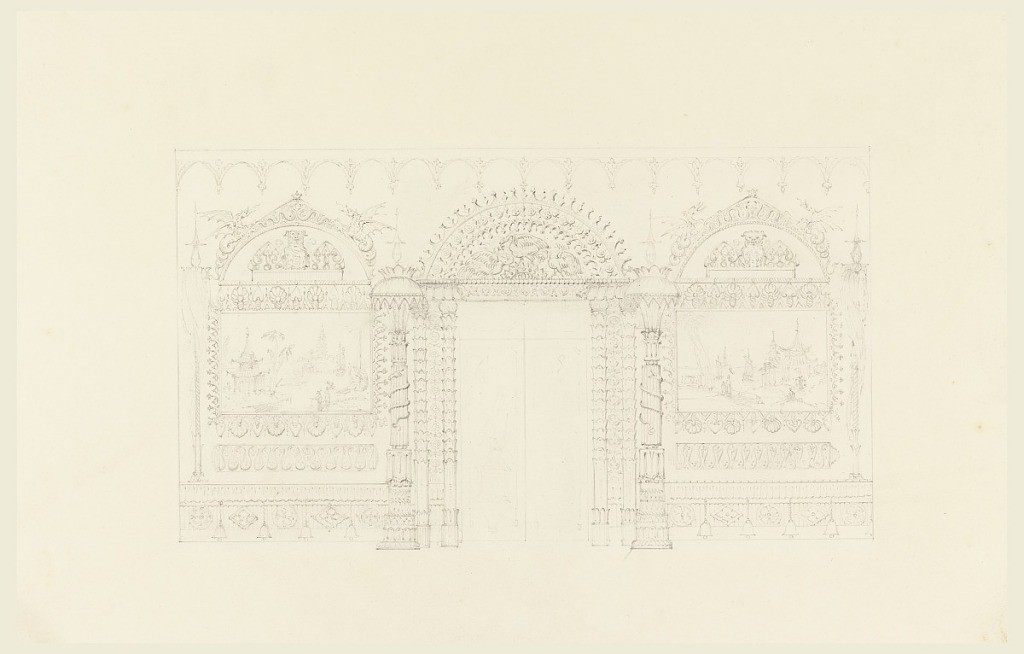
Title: Design for Doorway
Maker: Frederick Crace, English, 1779–1859
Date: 1815–22
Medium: Graphite on paper
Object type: Drawing
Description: Elevation of a wall, with a doorway in the center, flanked on either side by pairs of columns with foliated shafts. Overdoor consists of a lunette of birds, enclosed in a wide decorative border. Candelabrum with fluted shafts entwined by serpents is beside the doorway. The walls have paintings of Chinese landscapes with figures in elaborate frames.